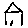
Label: house